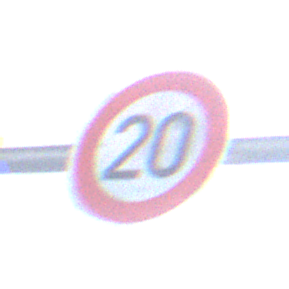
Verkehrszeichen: Geschwindigkeit20
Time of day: SunriseSunset
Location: Outdoor (Urban)
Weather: PartlyCloudy
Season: NotSpecified
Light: Natural